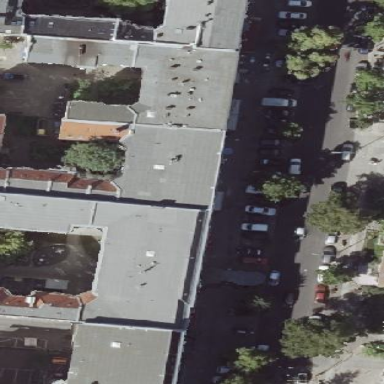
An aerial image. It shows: Parking lane area near the road.